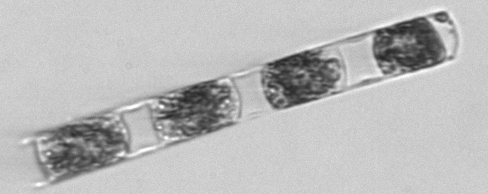
Label: Hemiaulus